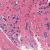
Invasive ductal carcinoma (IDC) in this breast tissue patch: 0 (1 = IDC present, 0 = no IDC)